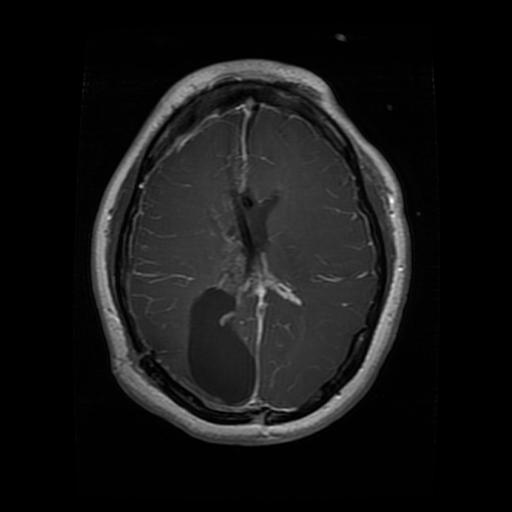
Label: glioma